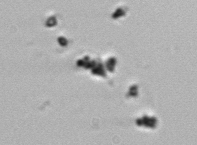
Label: Phaeocystis